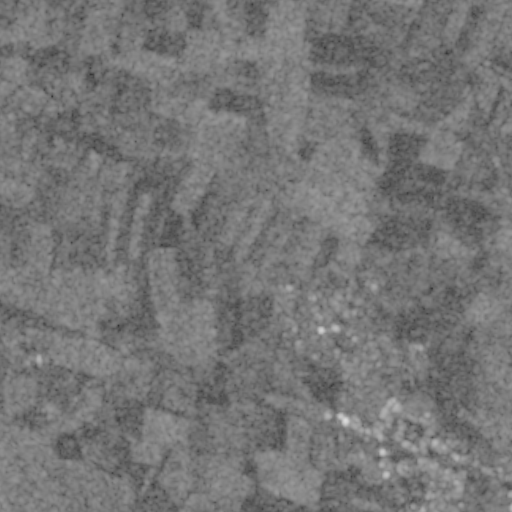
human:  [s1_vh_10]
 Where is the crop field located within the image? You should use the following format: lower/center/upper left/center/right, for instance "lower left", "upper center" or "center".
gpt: The crop field is located in the lower of the image.
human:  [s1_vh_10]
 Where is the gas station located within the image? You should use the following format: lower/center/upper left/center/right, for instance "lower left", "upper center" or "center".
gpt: The gas station is located in the lower right of the image.
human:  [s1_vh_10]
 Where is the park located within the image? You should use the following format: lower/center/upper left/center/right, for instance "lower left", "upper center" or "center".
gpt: The park is located in the lower right of the image.
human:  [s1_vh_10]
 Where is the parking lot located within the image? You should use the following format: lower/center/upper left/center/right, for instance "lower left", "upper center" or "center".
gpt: The parking lot is located in the lower right of the image.
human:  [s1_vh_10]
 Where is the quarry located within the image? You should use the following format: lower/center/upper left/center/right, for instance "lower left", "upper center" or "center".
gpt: There is no quarry in the image.

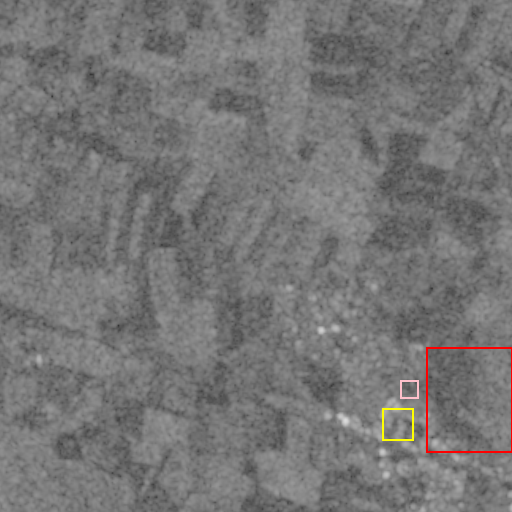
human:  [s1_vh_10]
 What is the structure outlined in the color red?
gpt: The structure outlined in red is a crop field.
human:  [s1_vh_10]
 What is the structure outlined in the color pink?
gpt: The structure outlined in pink is a park.
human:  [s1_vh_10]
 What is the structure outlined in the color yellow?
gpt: The structure outlined in yellow is a parking lot.
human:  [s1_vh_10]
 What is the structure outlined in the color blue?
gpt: There is no blue outline.